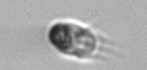
Label: Mesodinium